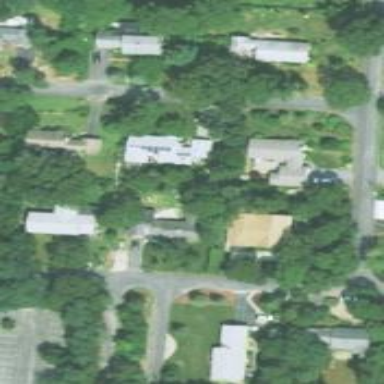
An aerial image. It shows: Driveway.